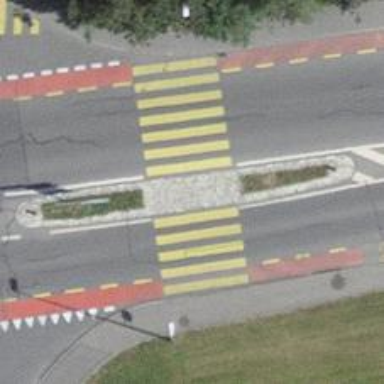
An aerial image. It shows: Pedestrian crossing with zebra markings on footway.